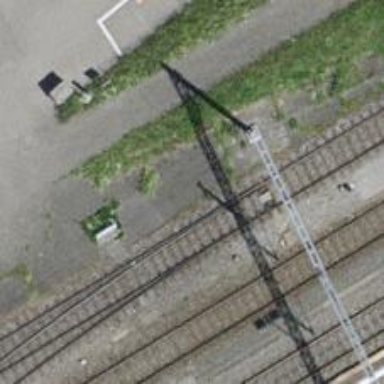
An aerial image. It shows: Railway switch.